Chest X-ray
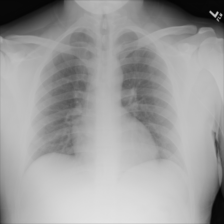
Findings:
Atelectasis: negative
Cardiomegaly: negative
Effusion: negative
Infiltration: negative
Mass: negative
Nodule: negative
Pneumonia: negative
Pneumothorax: negative
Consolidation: negative
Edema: negative
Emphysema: negative
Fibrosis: negative
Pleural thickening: negative
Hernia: negative